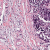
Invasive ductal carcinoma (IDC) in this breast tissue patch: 1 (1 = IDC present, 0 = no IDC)